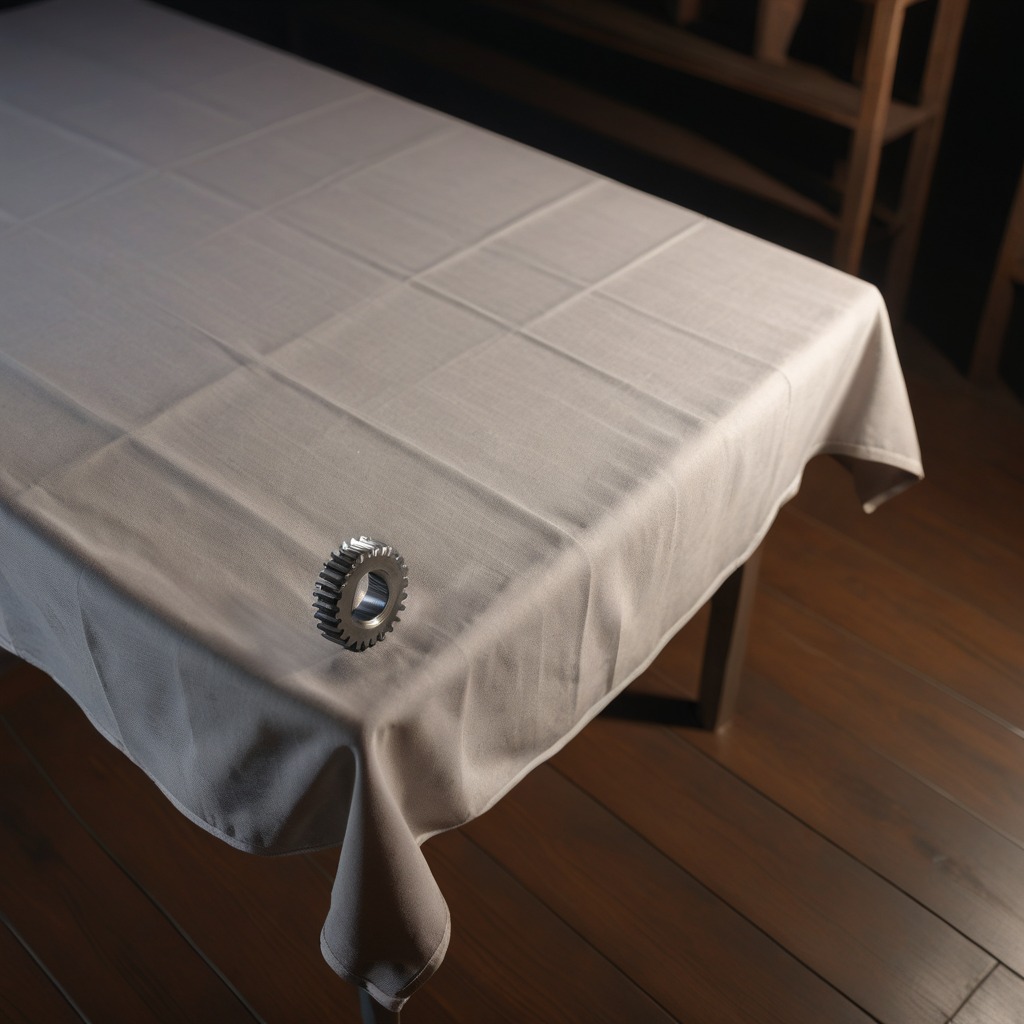
A steel gear with teeth is lying on a wooden table.